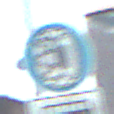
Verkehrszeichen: SchneekettenVorgeschrieben
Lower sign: HinweisDurchSinnbild13
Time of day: MorningAfternoon
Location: Outdoor (Suburban)
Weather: Clear
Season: NotSpecified
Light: Natural